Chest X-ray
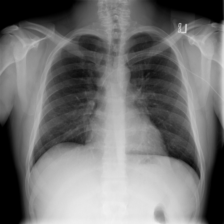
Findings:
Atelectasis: negative
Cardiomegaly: negative
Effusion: negative
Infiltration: negative
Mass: negative
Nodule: negative
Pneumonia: negative
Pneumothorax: negative
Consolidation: negative
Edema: negative
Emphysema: negative
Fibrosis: negative
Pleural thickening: negative
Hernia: negative